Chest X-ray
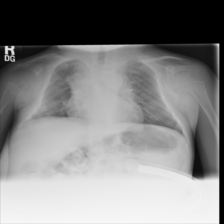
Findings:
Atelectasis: negative
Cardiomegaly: negative
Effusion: negative
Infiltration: negative
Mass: negative
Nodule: negative
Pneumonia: negative
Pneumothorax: negative
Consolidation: negative
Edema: negative
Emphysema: negative
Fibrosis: negative
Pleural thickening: negative
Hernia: negative